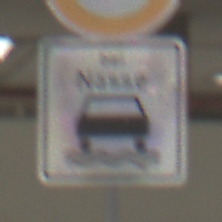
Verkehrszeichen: BeiNaesse
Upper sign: Geschwindigkeit50
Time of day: Midday
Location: Roofed (Urban)
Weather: Overcast
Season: NotSpecified
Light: Artificial